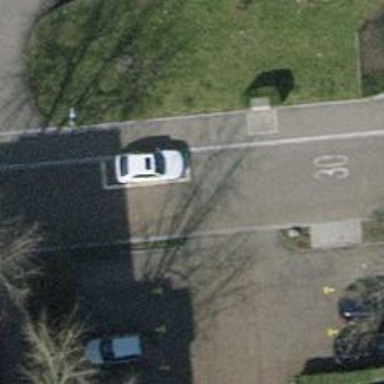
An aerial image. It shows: Residential road with asphalt surface. There is parallel parking lane on the left side.